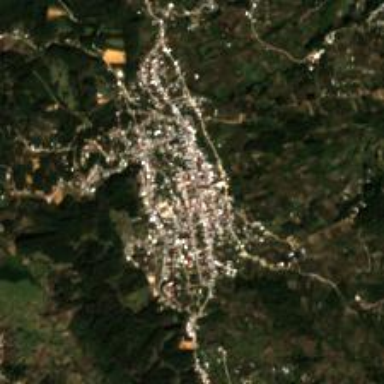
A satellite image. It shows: Town.